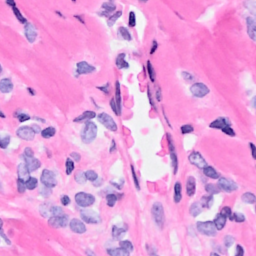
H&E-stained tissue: Breast